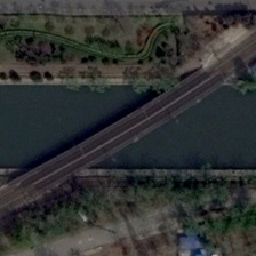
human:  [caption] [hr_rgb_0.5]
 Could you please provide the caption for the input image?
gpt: Both sides of the river are partially restored vegetation.

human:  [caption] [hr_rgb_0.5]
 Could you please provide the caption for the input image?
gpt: The two-way bridge spans the dark blue river.

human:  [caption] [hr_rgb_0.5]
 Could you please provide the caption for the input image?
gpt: A two-way bridge spans a dark blue river.

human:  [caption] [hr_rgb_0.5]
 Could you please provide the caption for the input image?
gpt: The two-way bridge extends to the dark blue river.

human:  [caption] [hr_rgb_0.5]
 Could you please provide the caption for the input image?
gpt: There are fragments of partially restored vegetation on both sides of the river.